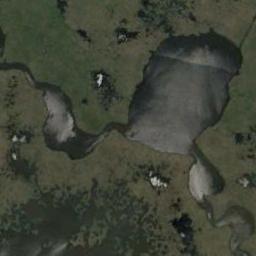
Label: wetland